Question: Is it Possible to move and rotate an Image along a Circular Path based on a touch event as follows:

I have looked at this question:
<URL>
But it only tells me how to move the image along a circle, not rotate it.
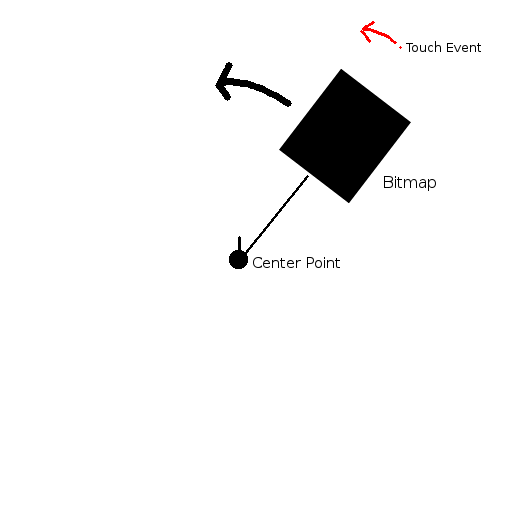
Answer: <URL>
Every time you get a touch event, grab the touch point's x,y coordinates and compute the angle of the rotation relative to the center of bitmap. Use that value to determine how much to rotate the bitmap you want draw.
First, let's assume a logical coordinate system in which the center point of your element above is at (0,0) in x,y space.
Therefore, the angle (in degrees) between any touch point relative to the center can be computed as follows:
'''
double ComputeAngle(float x, float y)
{
final double RADS_TO_DEGREES = 360 / (java.lang.Math.PI*2);
double result = java.lang.Math.atan2(y,x) * RADS_TO_DEGREES;
if (result < 0)
{
result = 360 + result;
}
return result;
}
'''
Note - the normalization of negative angles to positive angles. So if the touch point is (20,20), this function above will return 45 degrees.
To make use of this method, your Activity will need the following member variables defined:
'''
float _refX; // x coordinate of last touch event
float _refY; // y coordinate or last touch event
float _rotation; // what angle should the source image be rotated at
float _centerX; // the actual center coordinate of the canvas we are drawing on
float _centerY; // the actual center coordinate of the canvas we are drawing on
'''
Now let's examine how to keep track of touch coordinates to we can always have an up to date "_rotation" variable.
So our "touch handler" for Android will look something like this:
'''
boolean onTouch(View v, MotionEvent event)
{
int action = event.getAction();
int actionmasked = event.getActionMasked();
if (!_initialized)
{
// if we haven't computed _centerX and _centerY yet, just bail
return false;
}
if (actionmasked == MotionEvent.ACTION_DOWN)
{
_refX = event.getX();
_refY = event.getY();
return true;
}
else if (actionmasked == MotionEvent.ACTION_MOVE)
{
// normalize our touch event's X and Y coordinates to be relative to the center coordinate
float x = event.getX() - _centerX;
float y = _centerY - event.getY();
if ((x != 0) && (y != 0))
{
double angleB = ComputeAngle(x, y);
x = _refX - _centerX;
y = _centerY - _refY;
double angleA = ComputeAngle(x,y);
_rotation += (float)(angleA - angleB);
this.invalidate(); // tell the view to redraw itself
}
}
'''
There's some fine details left out such as drawing the actual bitmap. You might also want to handle the ACTION_UP and ACTION_CANCEL events to normalize _rotation to always be between 0 and 360. But the main point is that the above code is a framework for computing the _rotation at which your Bitmap should be drawn on the View. Something like the following:
'''
void DrawBitmapInCenter(Bitmap bmp, float scale, float rotation, Canvas canvas)
{
canvas.save();
canvas.translate(canvas.getWidth()/2, canvas.getHeight()/2);
canvas.scale(scale, scale);
canvas.rotate(rotation);
canvas.translate(-bmp.getWidth()/2, -bmp.getHeight()/2);
canvas.drawBitmap(bmp, 0, 0, _paint);
canvas.restore();
}
'''